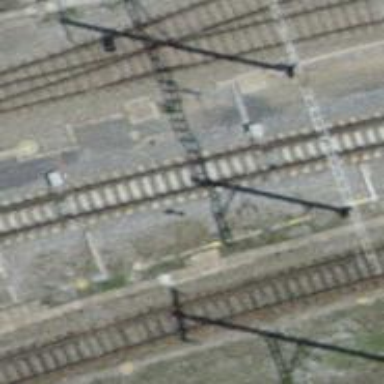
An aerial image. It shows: Railway switch.